Question: What type of ride is selected?
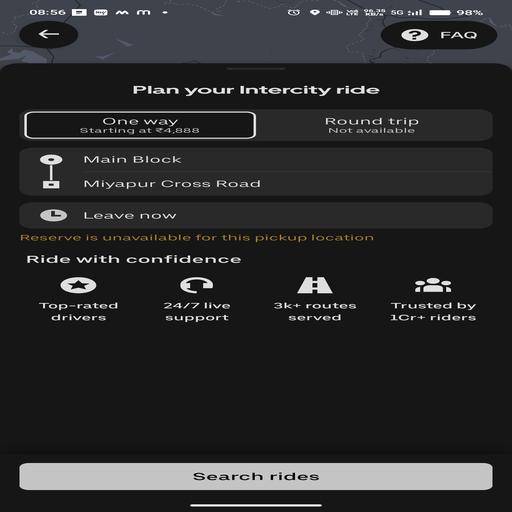
Answer: One way